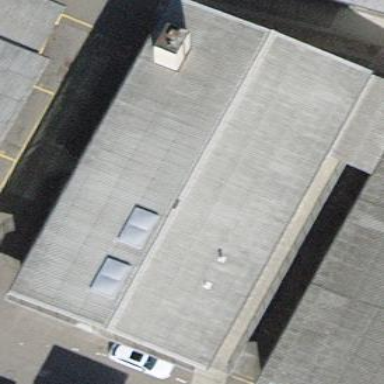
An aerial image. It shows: Industrial building.